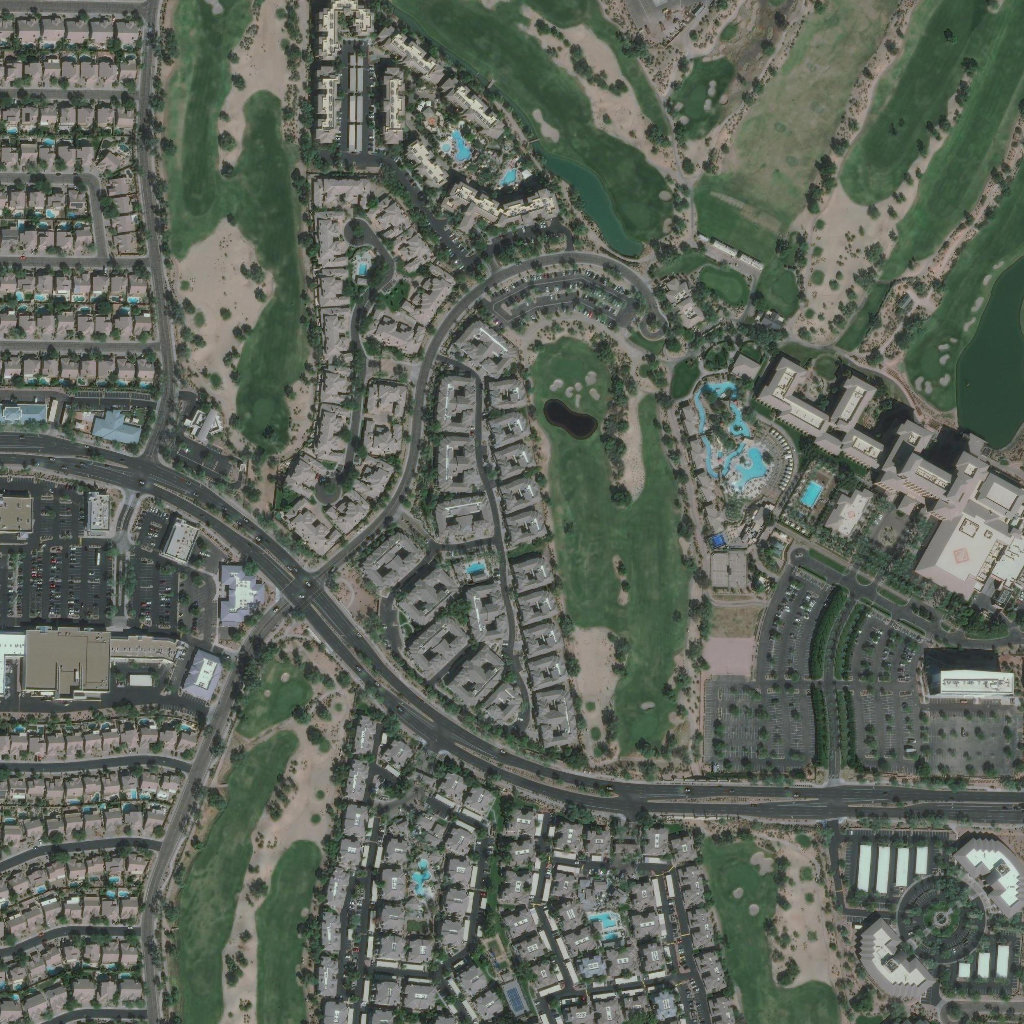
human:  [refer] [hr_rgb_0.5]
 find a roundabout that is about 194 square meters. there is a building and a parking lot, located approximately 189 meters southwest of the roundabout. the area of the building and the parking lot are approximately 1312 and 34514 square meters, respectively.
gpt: <box>[[30, 46, 33, 49, 0]]</box>

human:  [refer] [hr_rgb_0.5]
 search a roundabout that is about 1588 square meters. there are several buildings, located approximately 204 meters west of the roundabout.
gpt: <box>[[89, 87, 94, 92, 0]]</box>

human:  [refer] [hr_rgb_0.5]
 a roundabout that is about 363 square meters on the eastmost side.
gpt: <box>[[91, 97, 94, 100, 0]]</box>

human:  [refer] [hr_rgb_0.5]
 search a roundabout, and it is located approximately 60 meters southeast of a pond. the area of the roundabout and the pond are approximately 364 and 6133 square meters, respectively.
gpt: <box>[[62, 30, 64, 32, 0]]</box>